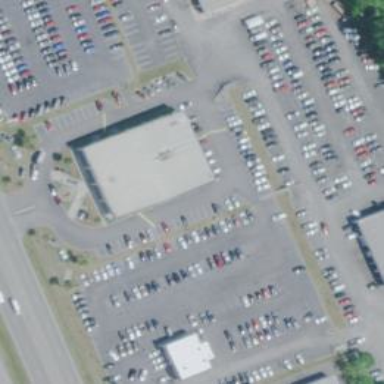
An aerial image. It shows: Car rental facility.